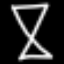
Label: hourglass